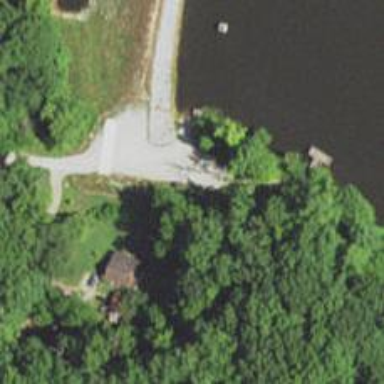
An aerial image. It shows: Slipway on service road for leisure land activities.